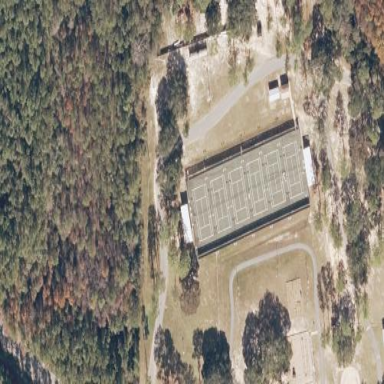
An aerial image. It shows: Tennis court in leisure pitch.